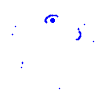
Particle: electron